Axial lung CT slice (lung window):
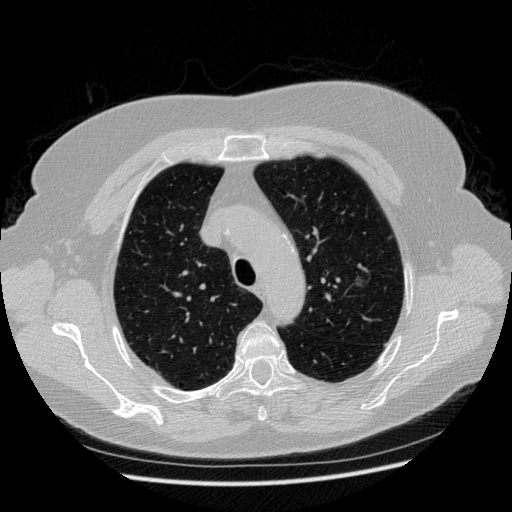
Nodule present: yes
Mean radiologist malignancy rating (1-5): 3.5